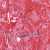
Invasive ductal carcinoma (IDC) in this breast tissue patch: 0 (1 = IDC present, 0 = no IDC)